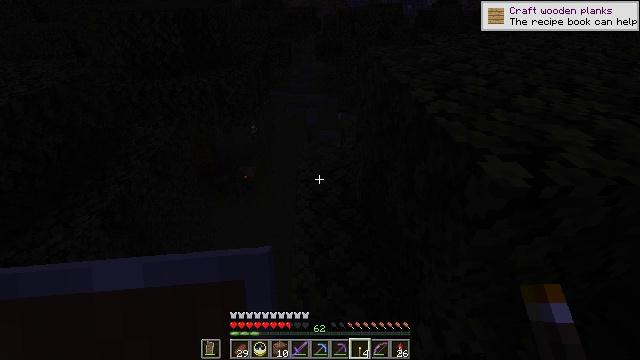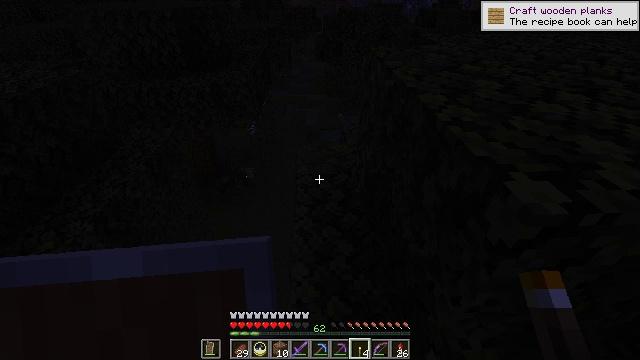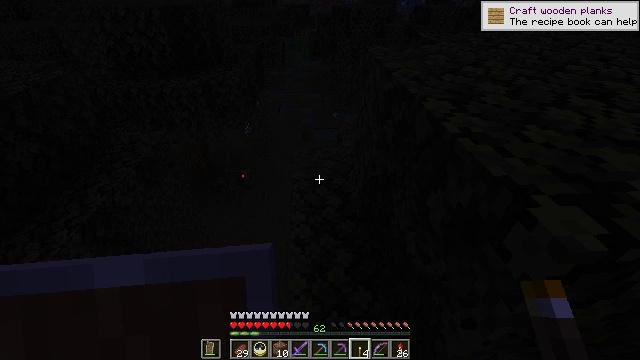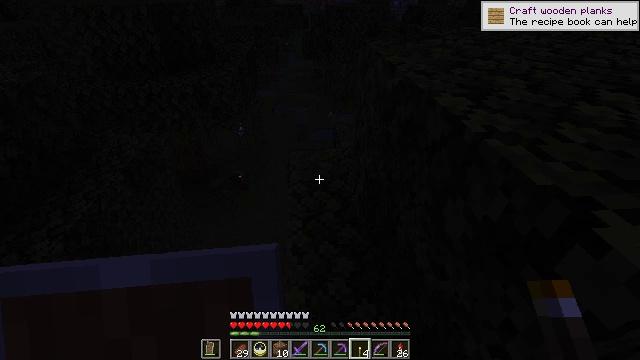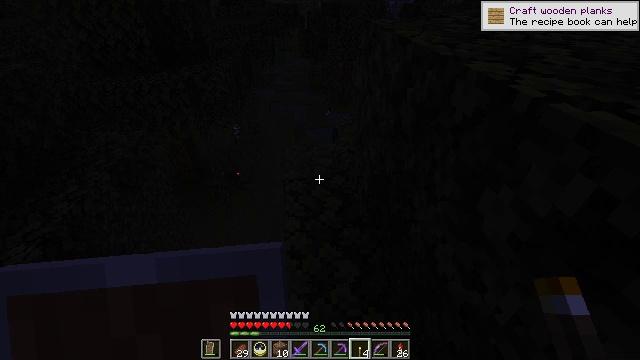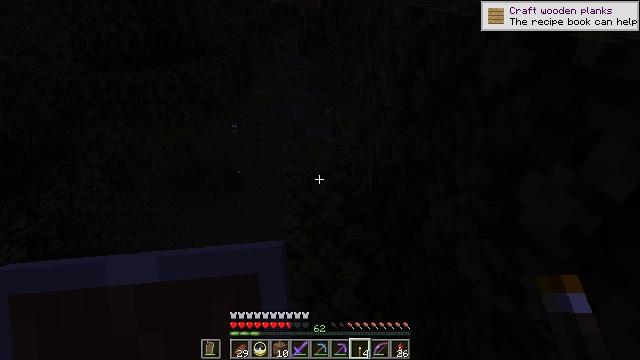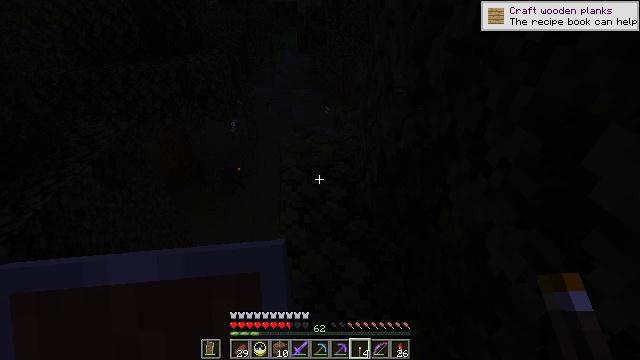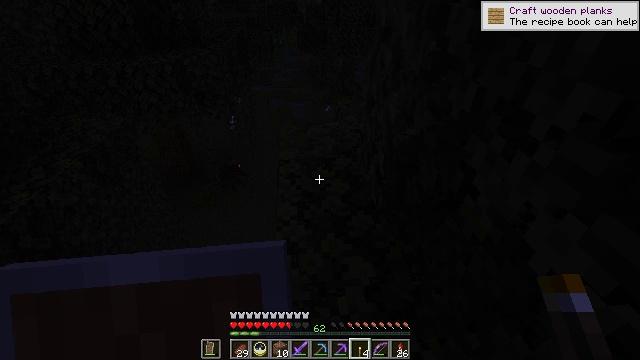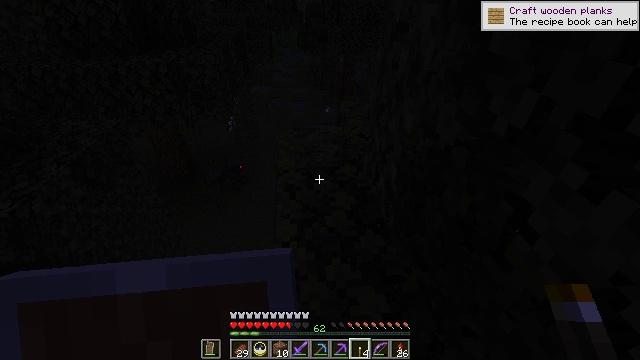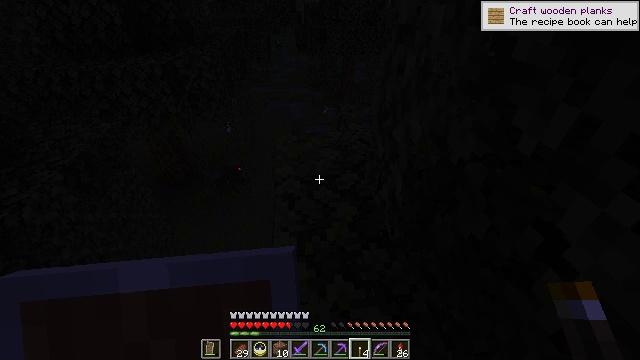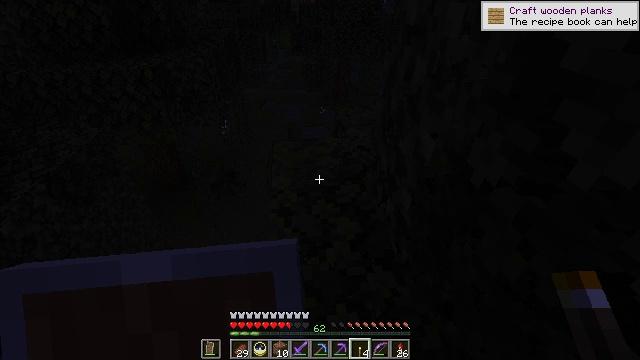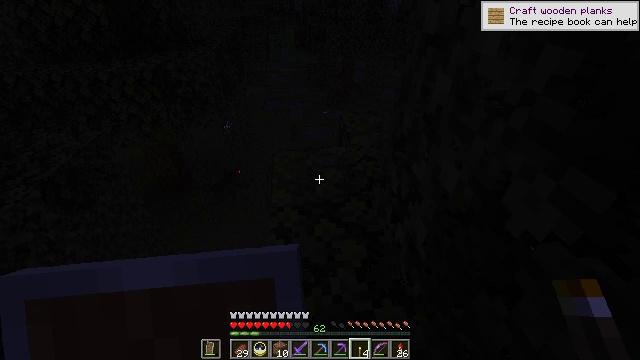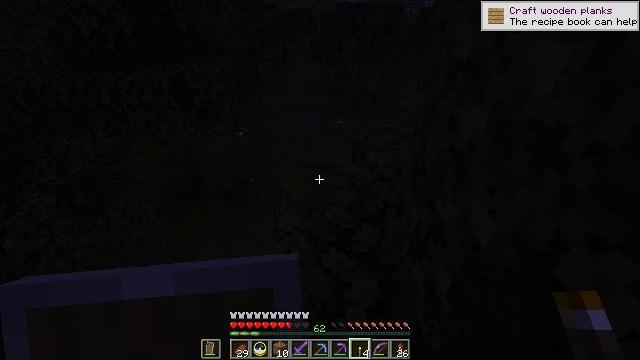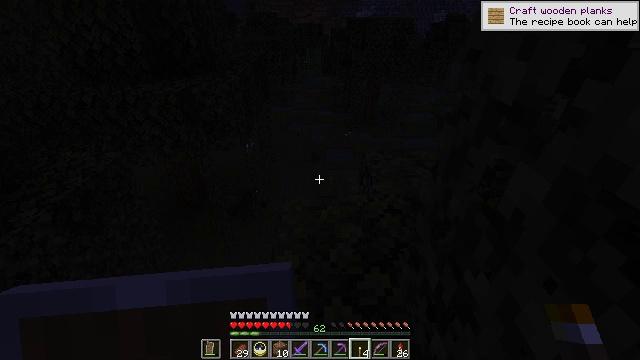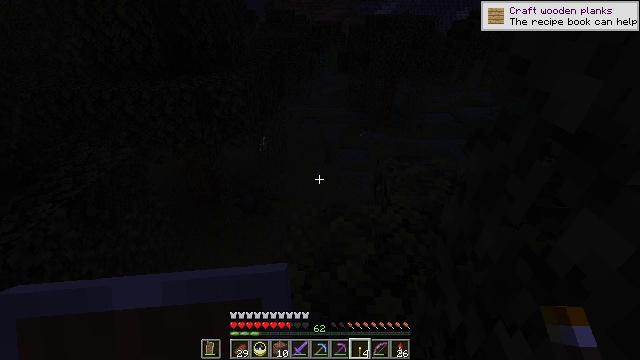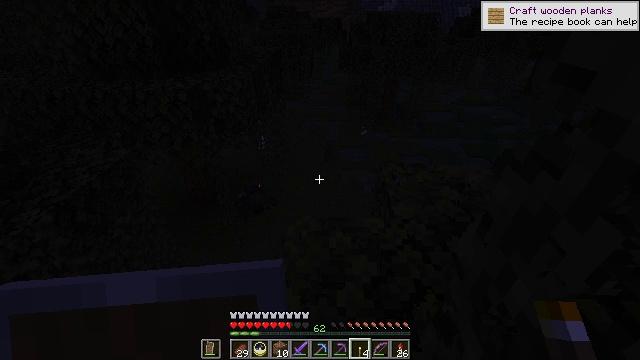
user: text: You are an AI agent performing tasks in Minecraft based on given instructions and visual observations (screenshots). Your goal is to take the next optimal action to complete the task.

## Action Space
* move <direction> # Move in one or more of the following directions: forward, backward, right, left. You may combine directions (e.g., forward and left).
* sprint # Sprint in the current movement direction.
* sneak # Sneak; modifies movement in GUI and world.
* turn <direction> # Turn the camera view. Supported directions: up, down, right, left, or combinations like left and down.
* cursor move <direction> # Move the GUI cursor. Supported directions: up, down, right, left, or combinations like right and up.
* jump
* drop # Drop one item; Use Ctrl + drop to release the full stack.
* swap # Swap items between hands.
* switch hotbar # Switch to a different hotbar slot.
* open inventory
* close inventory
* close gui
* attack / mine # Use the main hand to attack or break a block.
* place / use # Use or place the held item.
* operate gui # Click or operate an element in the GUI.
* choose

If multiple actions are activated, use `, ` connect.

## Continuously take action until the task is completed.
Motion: motion action
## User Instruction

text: Combat the slime.
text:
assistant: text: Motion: move forward
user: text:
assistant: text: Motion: move forward, turn right
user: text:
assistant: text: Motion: move forward, turn right
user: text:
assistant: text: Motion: move forward
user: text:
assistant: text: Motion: move forward
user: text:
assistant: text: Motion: move forward
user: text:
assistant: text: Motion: move forward
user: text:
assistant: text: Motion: move forward
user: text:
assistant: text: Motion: move forward
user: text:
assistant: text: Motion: move forward
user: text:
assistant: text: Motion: move forward
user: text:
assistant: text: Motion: move forward, turn left and up
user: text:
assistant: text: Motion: move forward, turn left and up
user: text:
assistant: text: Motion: move forward, turn left
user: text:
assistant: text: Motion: no_op
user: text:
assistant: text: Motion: no_op
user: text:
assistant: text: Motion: turn right and down
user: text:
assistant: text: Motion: turn right
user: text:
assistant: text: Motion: turn right
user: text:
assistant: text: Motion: turn right
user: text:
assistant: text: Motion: turn right
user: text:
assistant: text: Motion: turn right
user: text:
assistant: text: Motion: turn right
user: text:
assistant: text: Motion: move forward, turn right
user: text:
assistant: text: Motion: move forward, turn right
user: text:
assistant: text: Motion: move forward, turn right
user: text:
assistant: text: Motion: move forward, turn right
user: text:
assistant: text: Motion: move forward
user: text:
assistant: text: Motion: move forward
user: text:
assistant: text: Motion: move forward, turn right